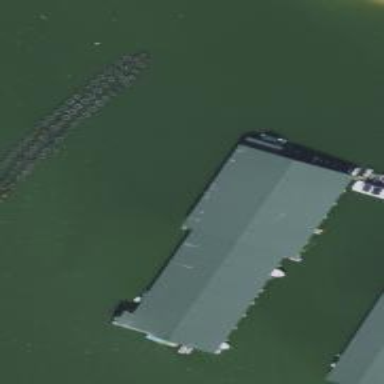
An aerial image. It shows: Boathouse.